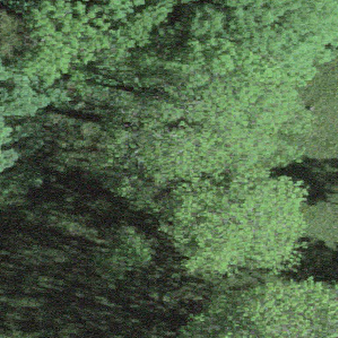
Label: other